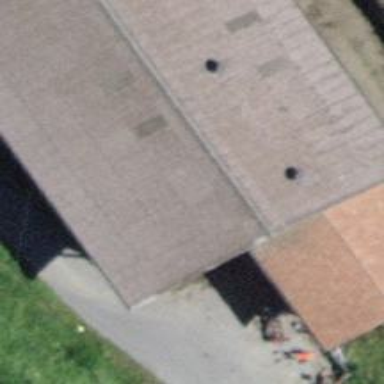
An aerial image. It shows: Barn.